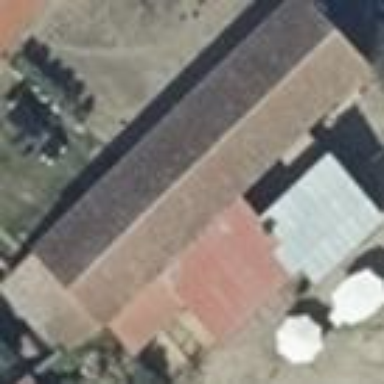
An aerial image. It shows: Building with flat red roof. The building has different parts.